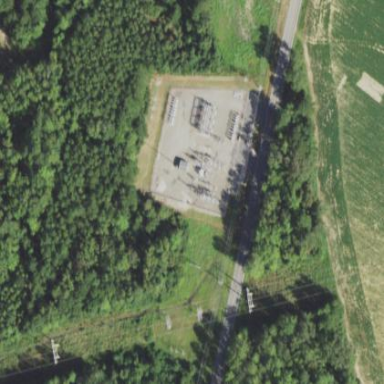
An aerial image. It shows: Distribution power substation secured by fence.